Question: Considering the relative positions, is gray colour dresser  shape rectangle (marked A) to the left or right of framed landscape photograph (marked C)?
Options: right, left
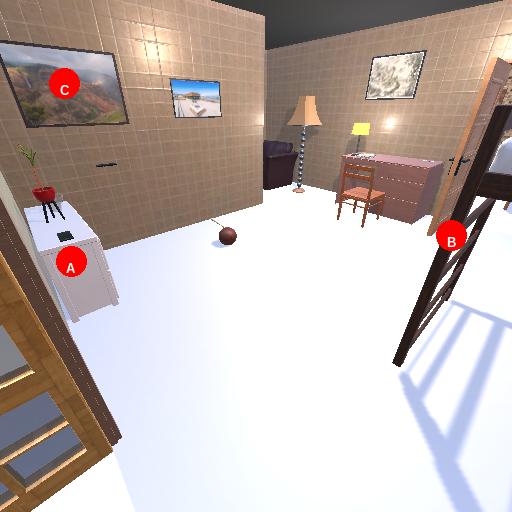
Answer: right